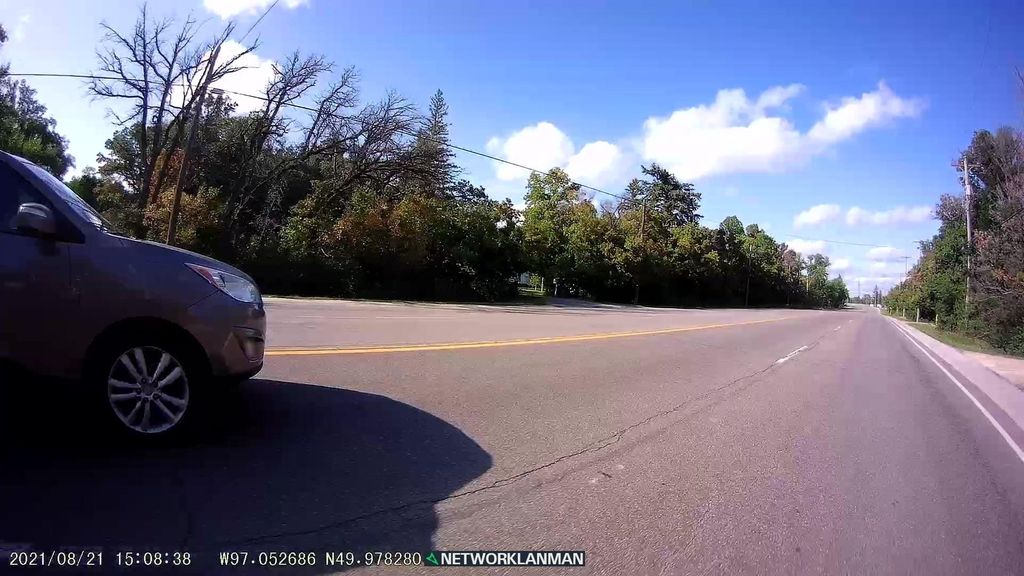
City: winnipeg